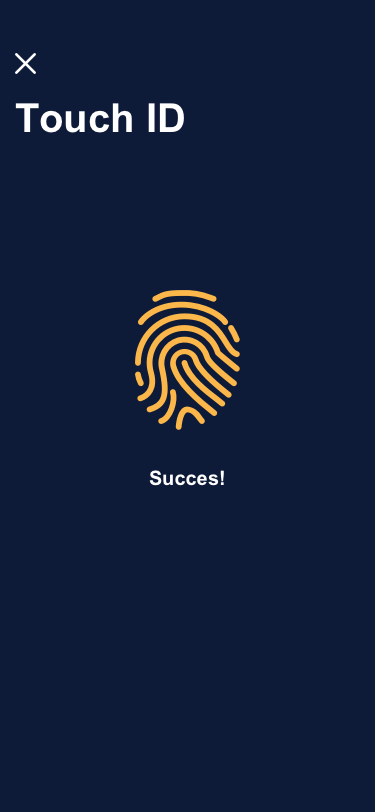
Text in this UI design:
Touch ID
Succes!